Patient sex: M
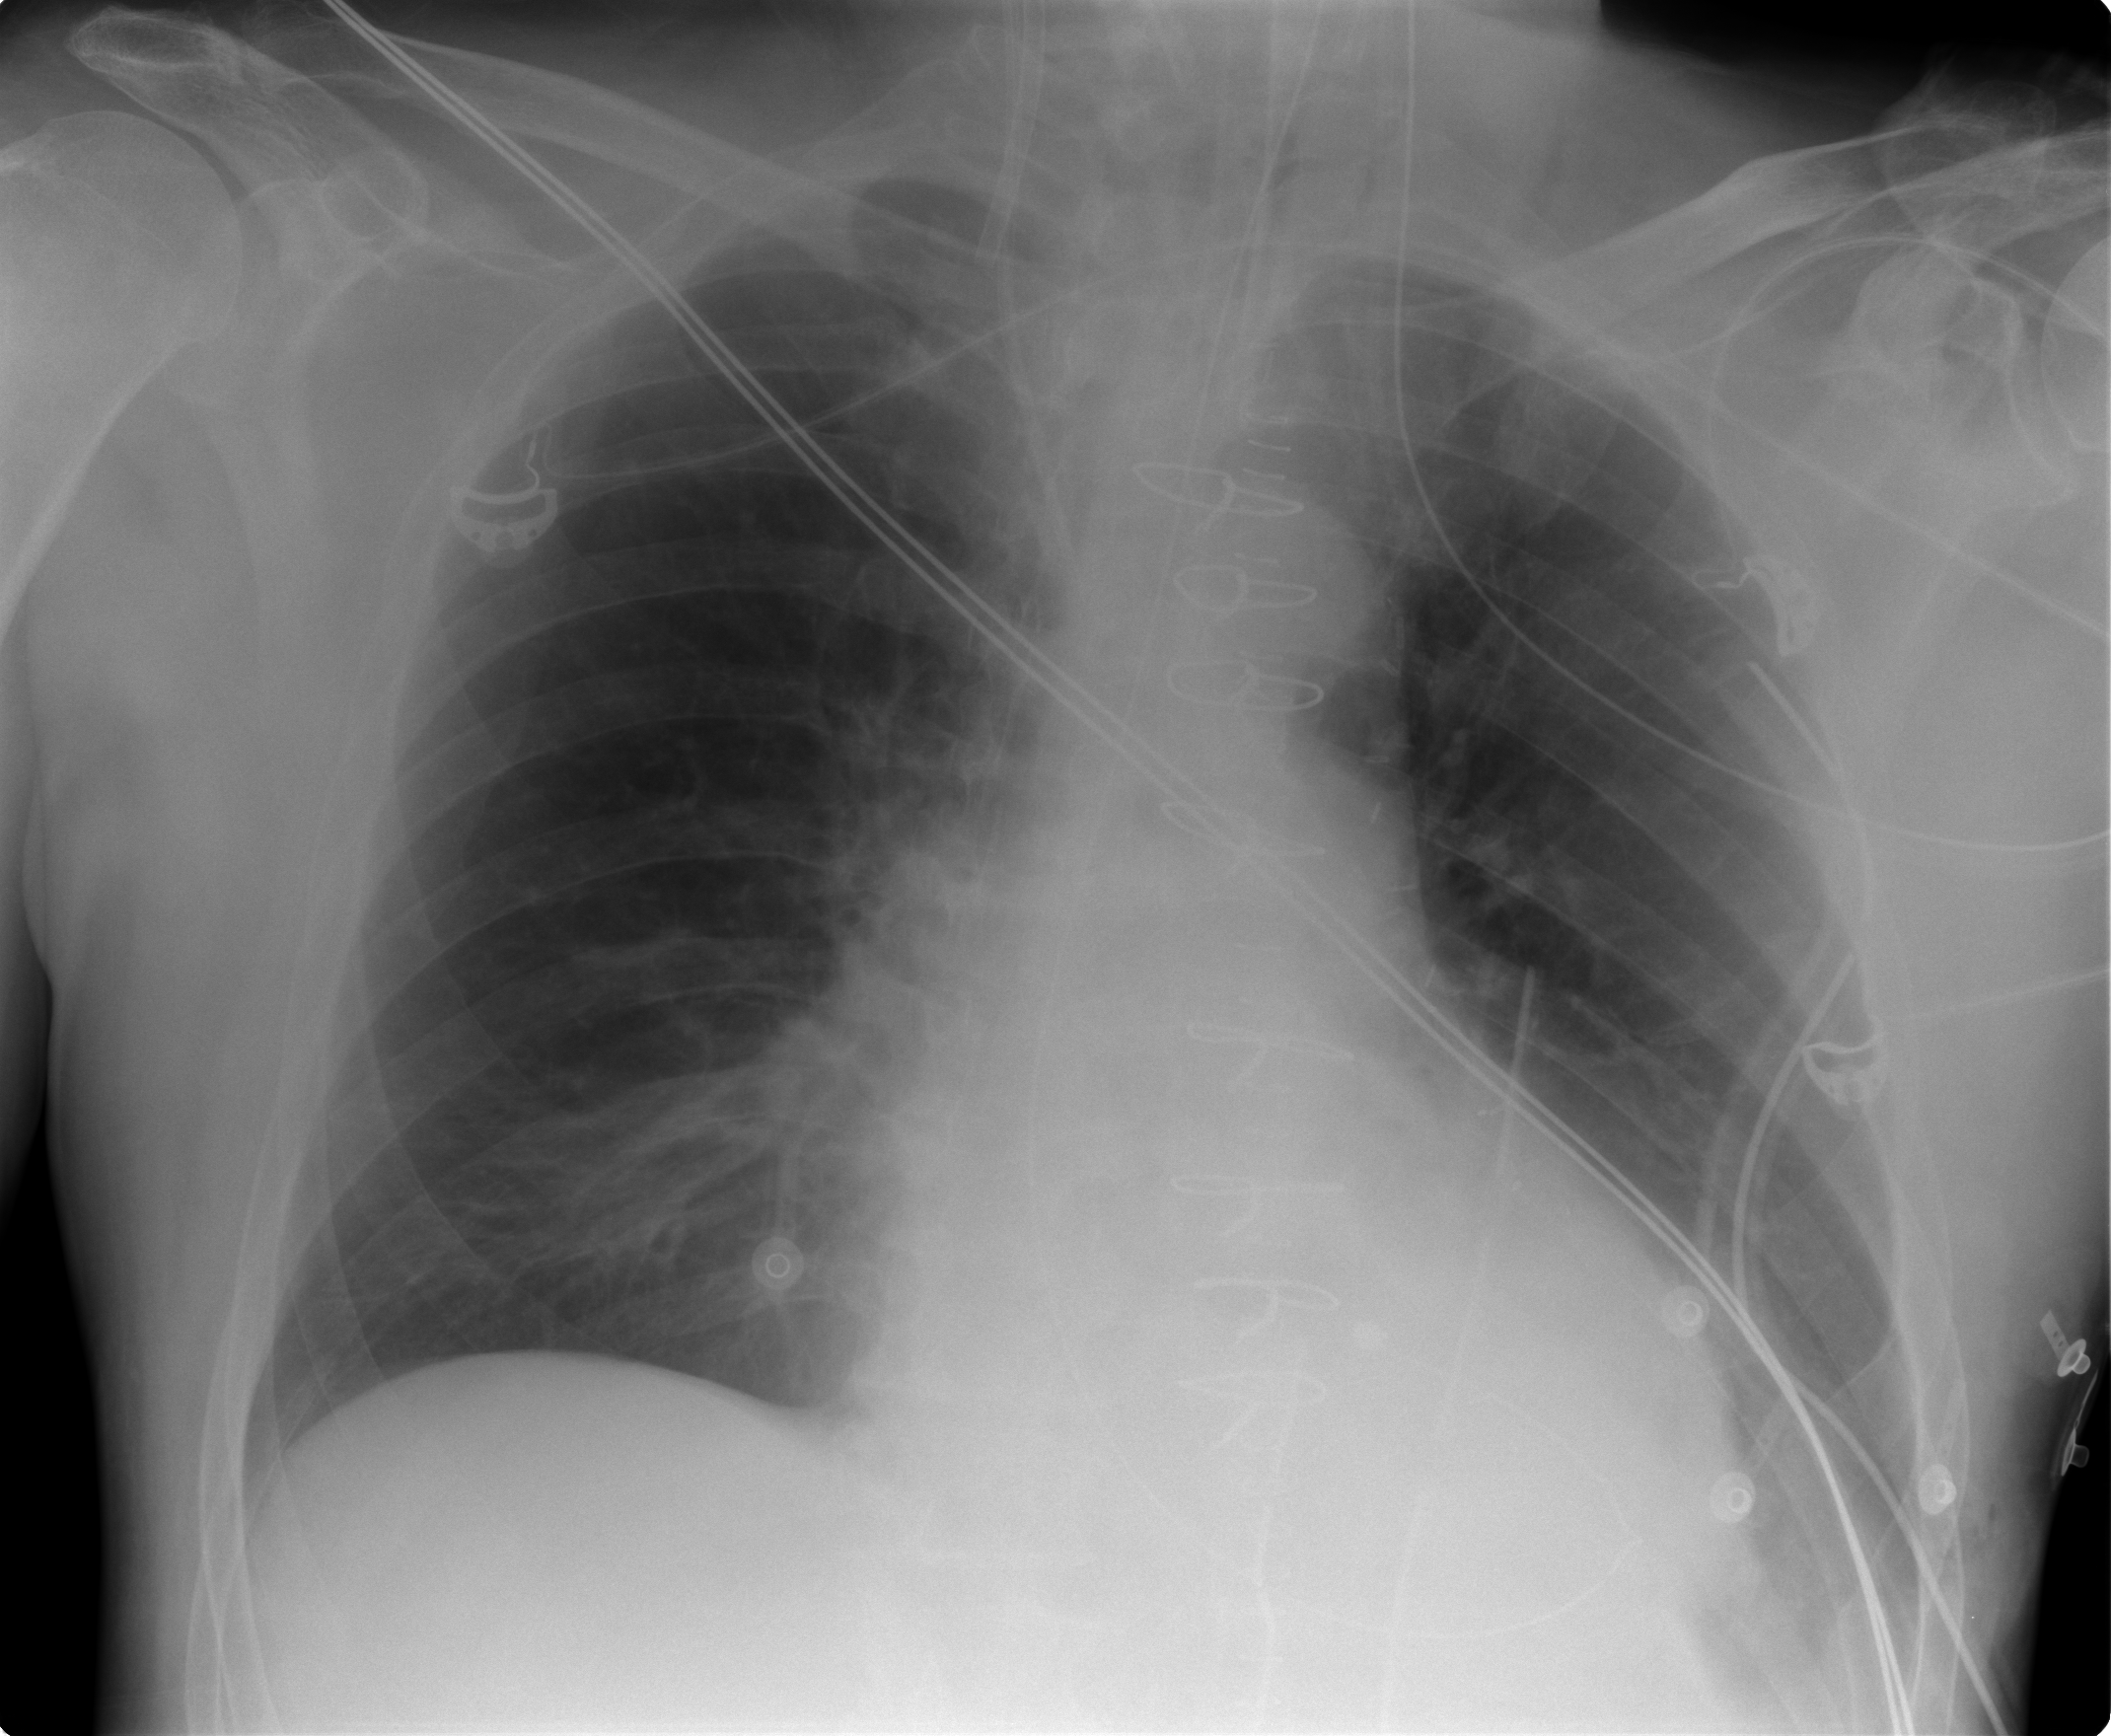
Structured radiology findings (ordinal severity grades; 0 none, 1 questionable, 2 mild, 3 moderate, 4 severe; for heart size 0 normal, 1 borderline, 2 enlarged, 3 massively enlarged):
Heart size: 0
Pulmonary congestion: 1
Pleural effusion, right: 0
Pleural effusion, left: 1
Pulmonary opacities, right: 0
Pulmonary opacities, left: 0
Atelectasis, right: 1
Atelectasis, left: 1